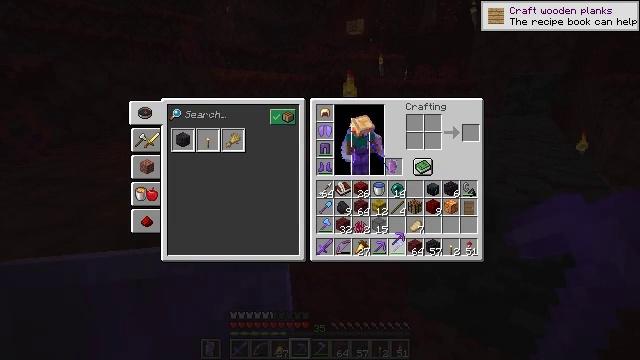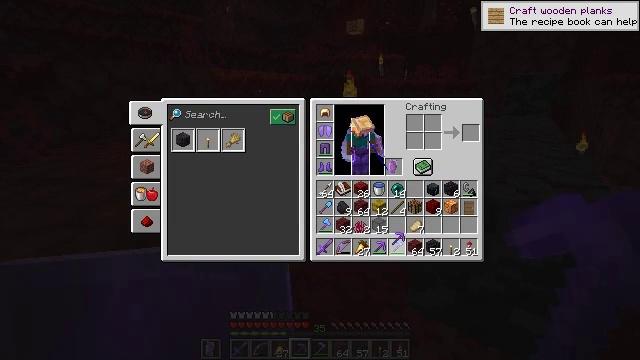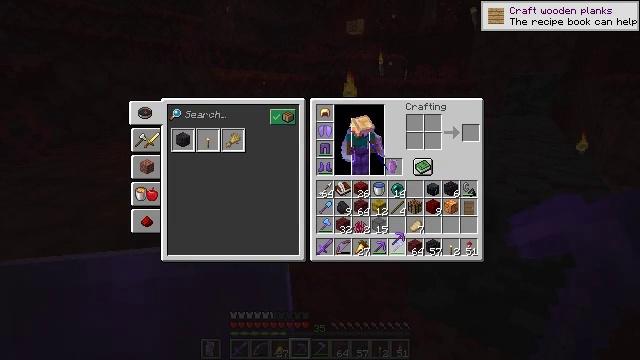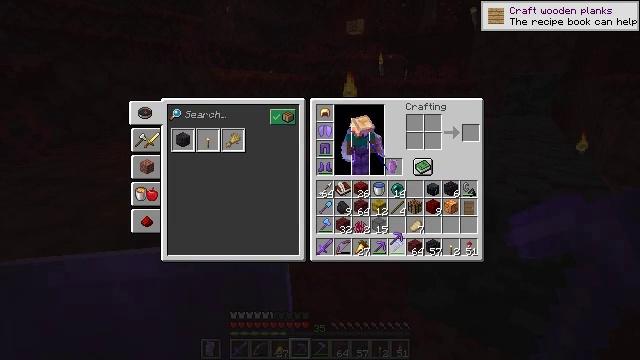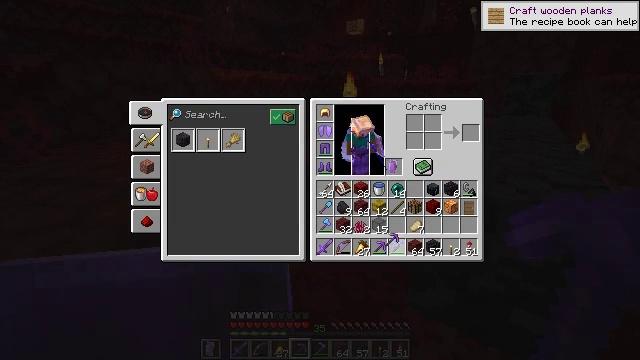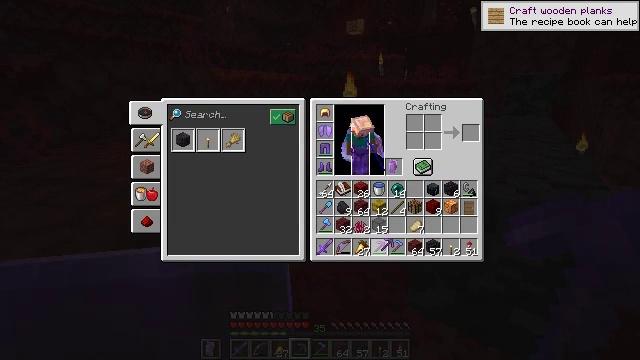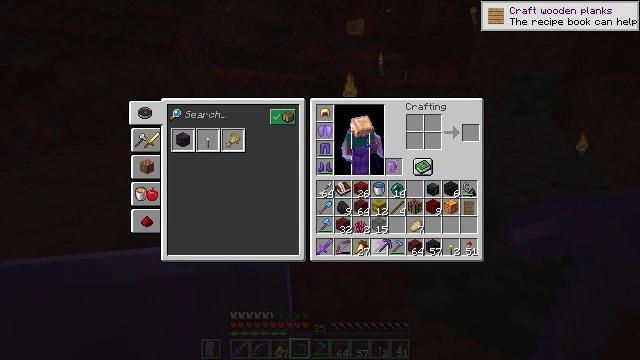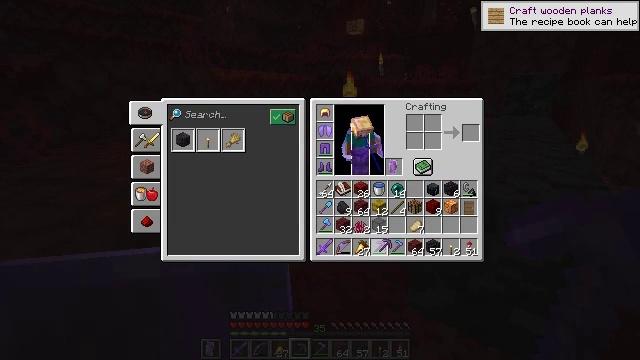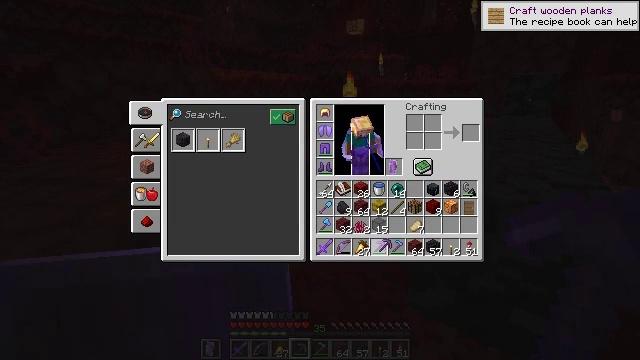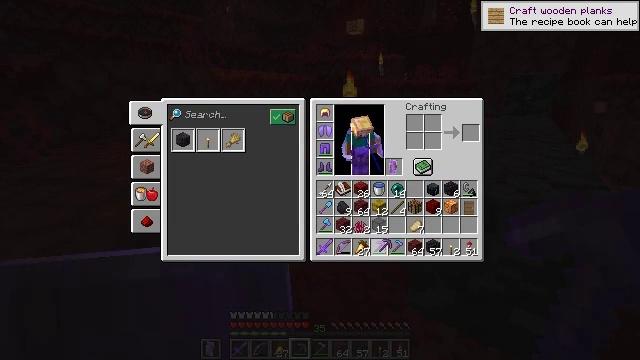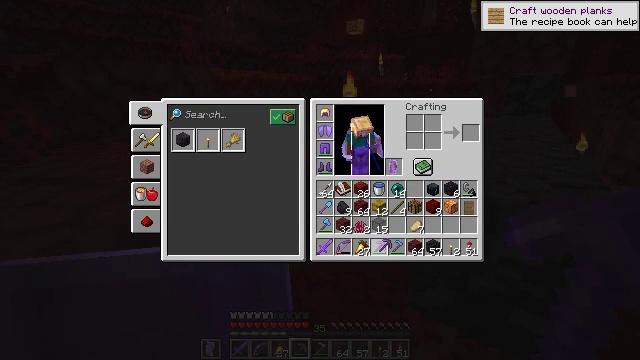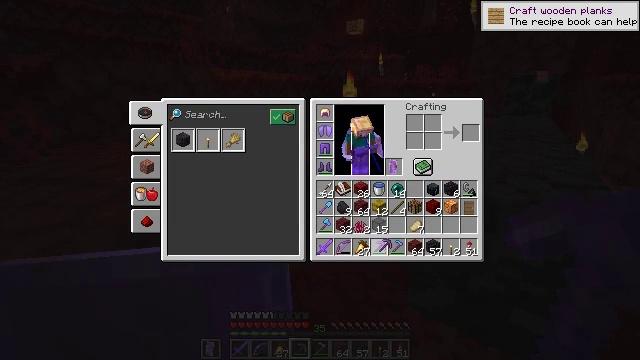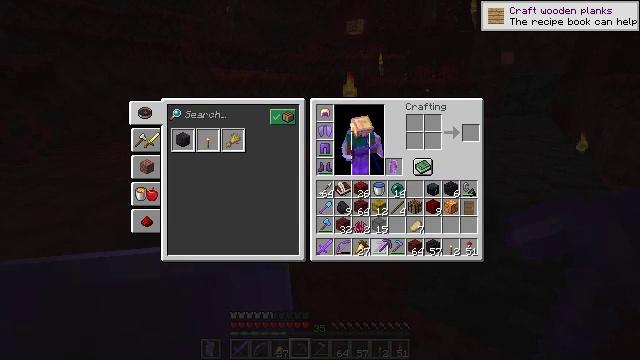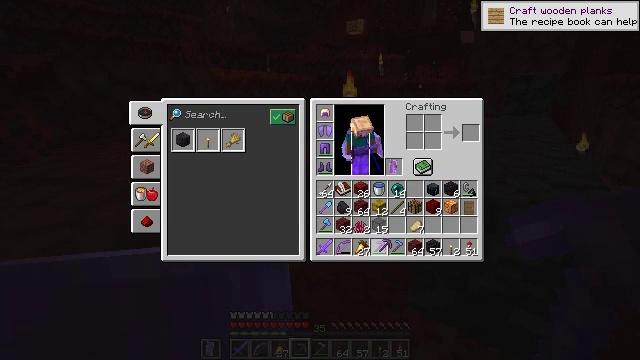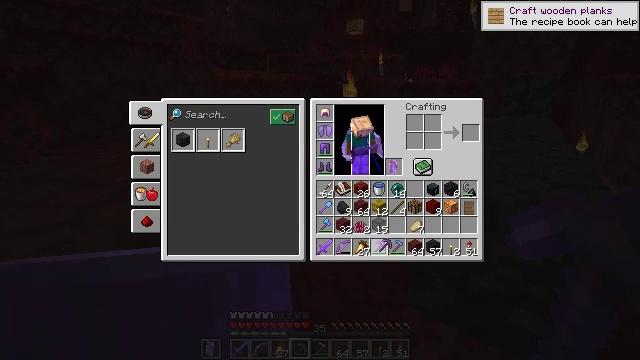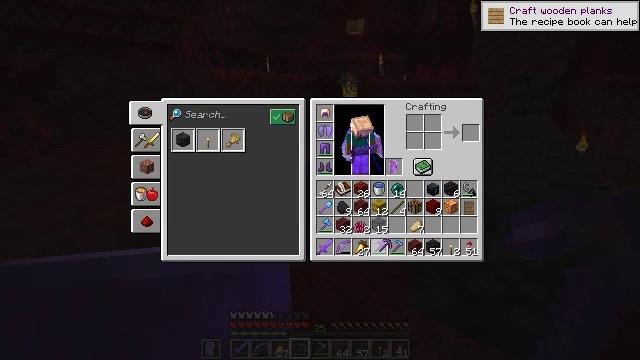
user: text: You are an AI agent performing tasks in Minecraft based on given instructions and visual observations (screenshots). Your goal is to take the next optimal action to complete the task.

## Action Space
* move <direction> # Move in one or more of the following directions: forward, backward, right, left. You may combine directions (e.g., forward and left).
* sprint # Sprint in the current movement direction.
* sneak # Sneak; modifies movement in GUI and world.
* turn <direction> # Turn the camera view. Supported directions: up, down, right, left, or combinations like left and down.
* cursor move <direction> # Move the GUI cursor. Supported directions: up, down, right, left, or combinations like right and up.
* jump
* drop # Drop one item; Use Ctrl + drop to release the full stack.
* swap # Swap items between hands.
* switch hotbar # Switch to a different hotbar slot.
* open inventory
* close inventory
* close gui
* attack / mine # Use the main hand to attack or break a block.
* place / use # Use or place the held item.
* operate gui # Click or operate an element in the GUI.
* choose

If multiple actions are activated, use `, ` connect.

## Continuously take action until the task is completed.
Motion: motion action
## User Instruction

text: Mine crimson nylium in the Nether.
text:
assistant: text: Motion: no_op
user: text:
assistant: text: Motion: no_op
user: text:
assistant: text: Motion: no_op
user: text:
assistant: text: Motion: no_op
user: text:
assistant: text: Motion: no_op
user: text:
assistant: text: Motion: no_op
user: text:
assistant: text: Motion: no_op
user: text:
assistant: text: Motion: no_op
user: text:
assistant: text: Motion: no_op
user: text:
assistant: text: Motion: no_op
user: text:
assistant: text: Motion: no_op
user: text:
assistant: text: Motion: no_op
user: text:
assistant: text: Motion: no_op
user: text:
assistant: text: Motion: no_op
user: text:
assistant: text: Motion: no_op
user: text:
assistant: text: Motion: no_op
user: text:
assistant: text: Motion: no_op
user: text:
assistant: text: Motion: no_op
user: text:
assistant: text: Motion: no_op
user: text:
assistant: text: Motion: operate gui
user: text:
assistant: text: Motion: operate gui
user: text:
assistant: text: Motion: operate gui
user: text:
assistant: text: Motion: no_op
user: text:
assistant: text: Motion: no_op
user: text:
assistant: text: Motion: no_op
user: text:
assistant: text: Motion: no_op
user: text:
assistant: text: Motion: no_op
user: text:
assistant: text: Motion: no_op
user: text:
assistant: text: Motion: no_op
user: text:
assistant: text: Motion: no_op